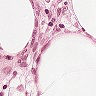
Metastatic tissue present: no